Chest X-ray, PA view. Patient: 26 years old, sex M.
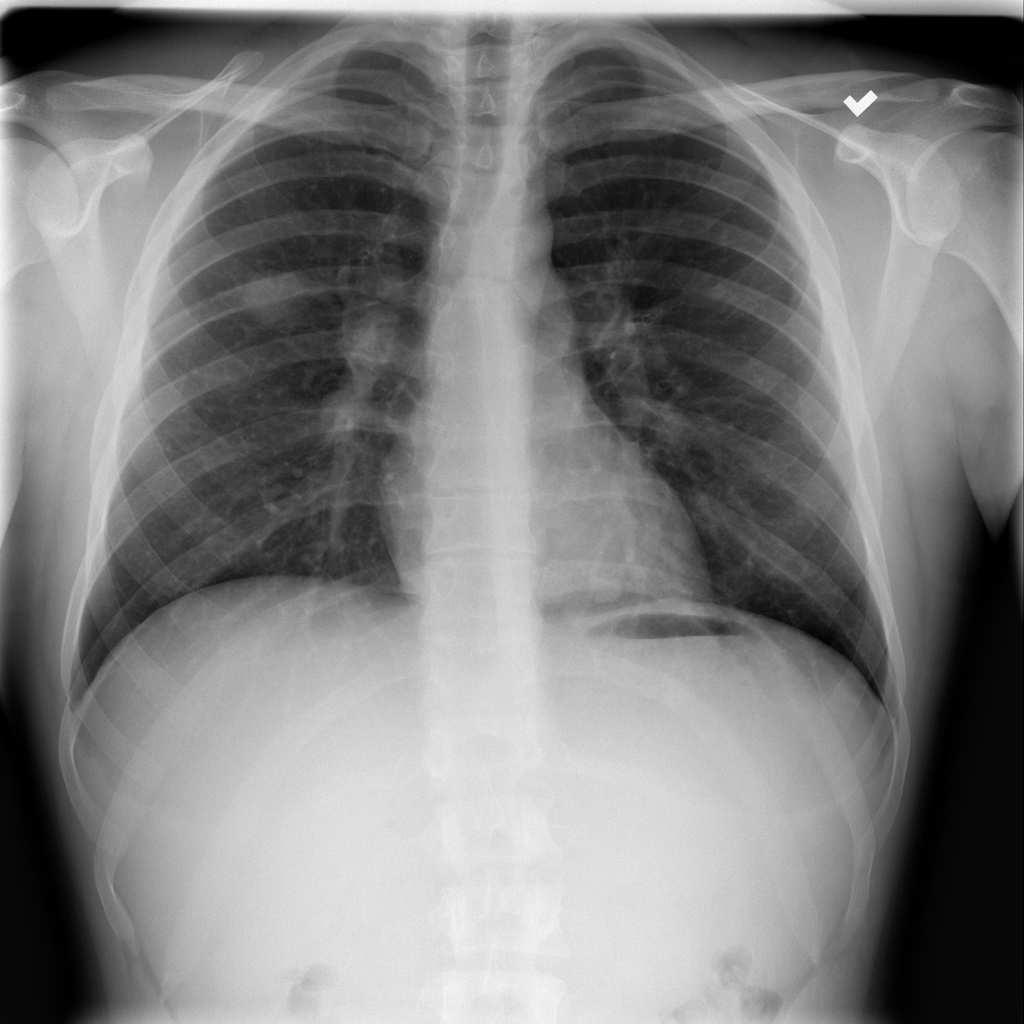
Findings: Mass